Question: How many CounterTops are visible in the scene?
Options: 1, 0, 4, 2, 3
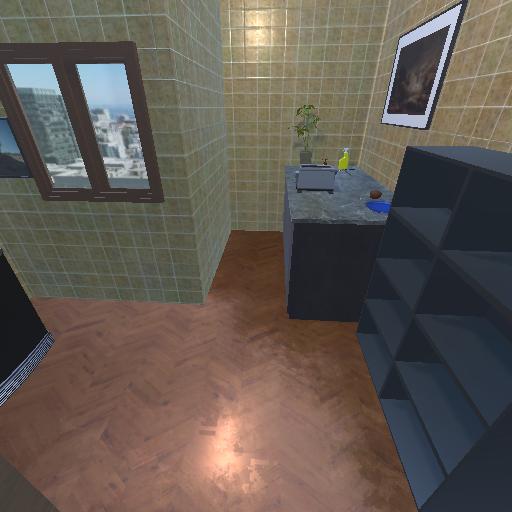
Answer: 1